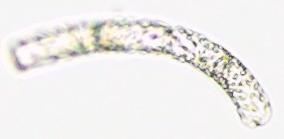
Label: Cerataulina_Guinardia_Dactyliosen